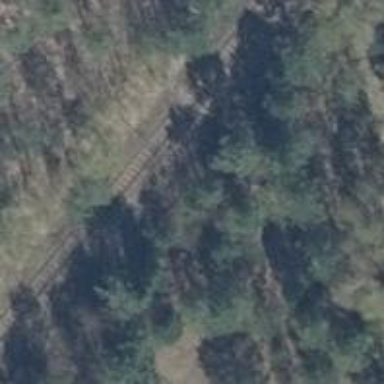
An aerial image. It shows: Preserved railway line with rails.